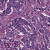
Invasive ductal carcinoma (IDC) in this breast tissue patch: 1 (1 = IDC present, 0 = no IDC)